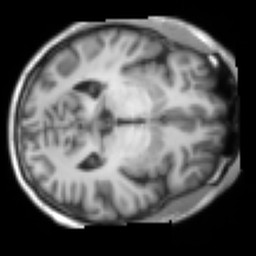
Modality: T1w
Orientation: axial